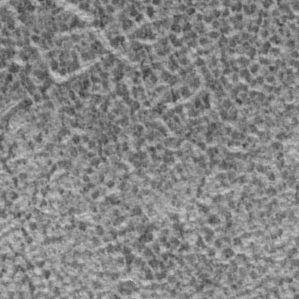
Label: frost